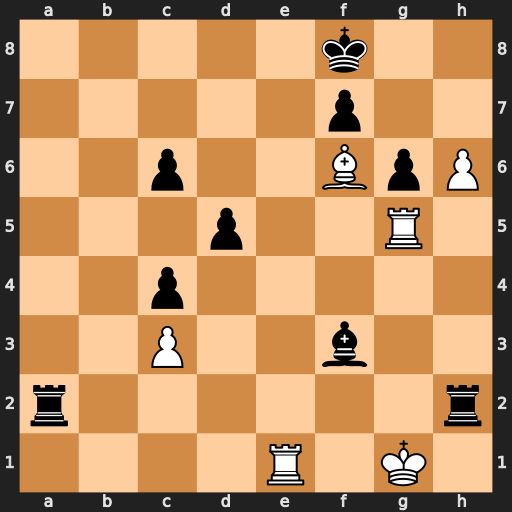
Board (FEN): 5k2/5p2/2p2BpP/3p2R1/2p5/2P2b2/r6r/4R1K1
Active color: w
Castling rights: -
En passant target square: -
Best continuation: Bg7+ Kg8 Re8+ Kh7 Rh8#